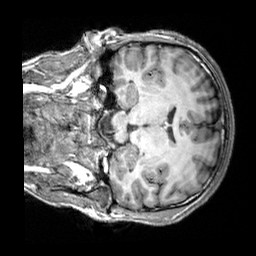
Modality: T1w
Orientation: coronal
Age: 21
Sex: male
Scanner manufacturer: siemens
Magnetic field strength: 3 T
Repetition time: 2.3 s
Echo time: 0.00303 s